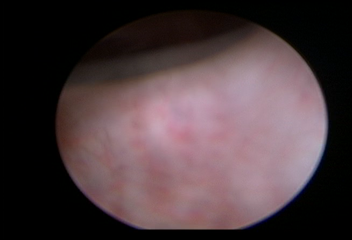
Modality: WLC
Class: Normal mucosa
Bladder cancer association: No